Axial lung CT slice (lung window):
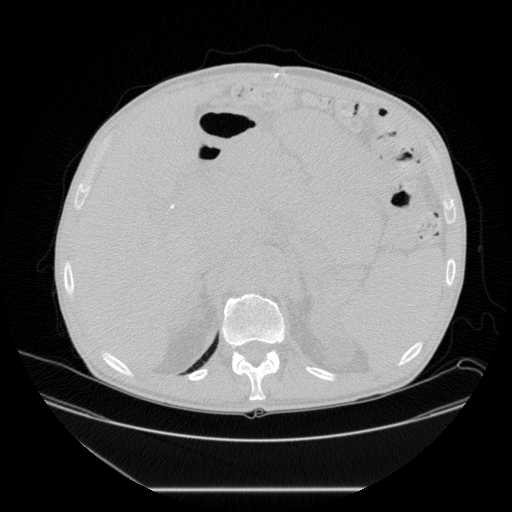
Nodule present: no